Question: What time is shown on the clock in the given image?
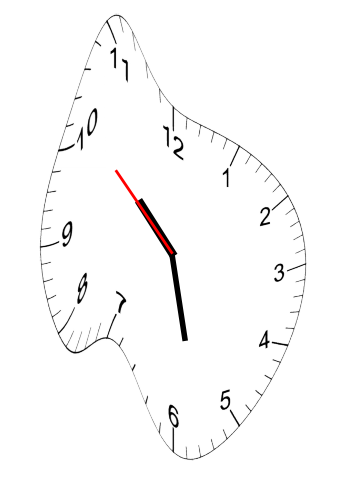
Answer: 10:27:52